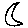
Label: moon